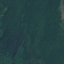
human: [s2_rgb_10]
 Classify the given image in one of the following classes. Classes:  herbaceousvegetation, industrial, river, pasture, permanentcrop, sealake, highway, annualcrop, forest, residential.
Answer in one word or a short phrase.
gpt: Forest